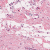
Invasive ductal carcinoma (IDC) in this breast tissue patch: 0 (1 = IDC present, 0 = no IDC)